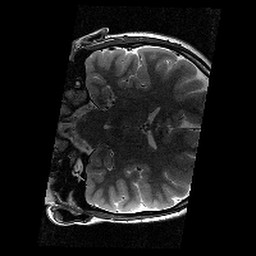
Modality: T2w
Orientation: coronal
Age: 12
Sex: female
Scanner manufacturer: siemens
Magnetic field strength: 3 T
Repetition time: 9.23 s
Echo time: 0.067 s